Frequency: 90000
Velocity: 0,279
Power: 1,5
Pulse duration: 0,0000001
Pass count: 1
Magnification: 10
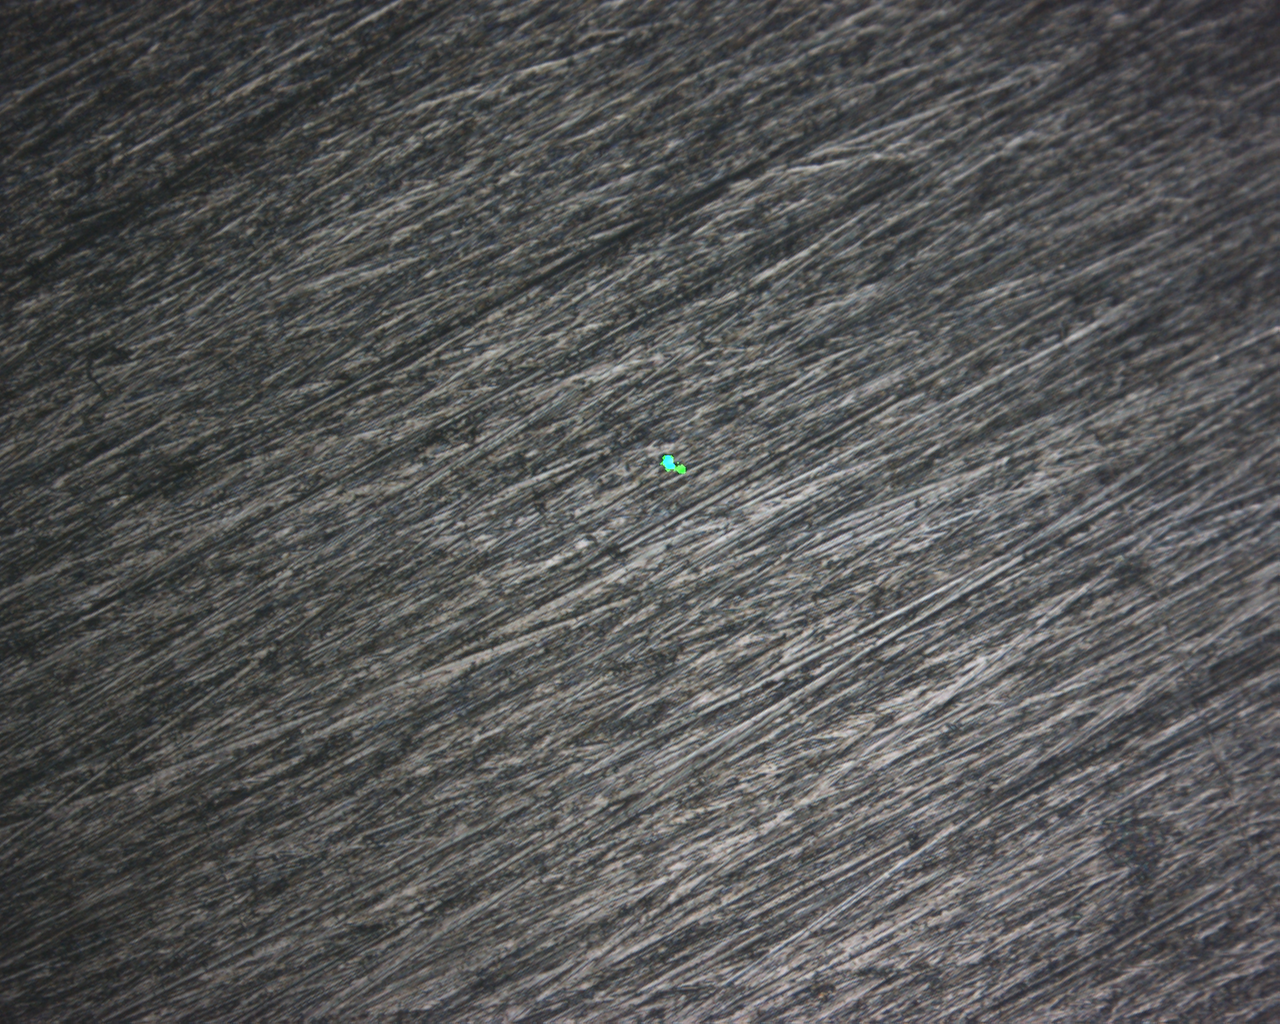
Measured width: 162.558
Other width: 5.334